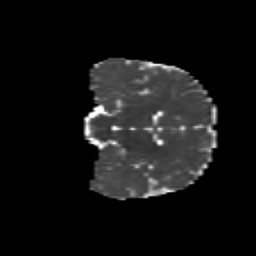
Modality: MD
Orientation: coronal
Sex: male
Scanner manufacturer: siemens
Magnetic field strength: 3 T
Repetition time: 5 s
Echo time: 0.071 s